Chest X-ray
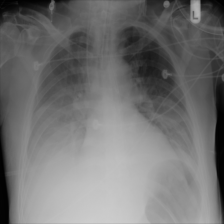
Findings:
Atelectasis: positive
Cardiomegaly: negative
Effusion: positive
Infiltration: positive
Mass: negative
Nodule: negative
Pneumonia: negative
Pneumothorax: negative
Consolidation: negative
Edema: negative
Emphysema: negative
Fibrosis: negative
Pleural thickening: negative
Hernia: negative